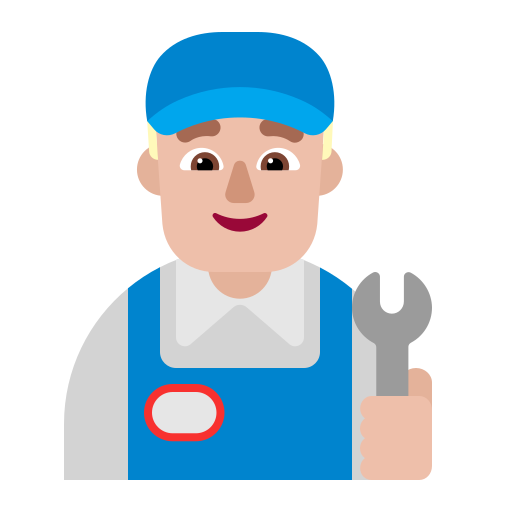
man mechanic flat  light